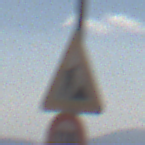
Verkehrszeichen: Arbeitsstelle
Zusatzzeichen unten: Geschwindigkeit110
Umgebung: Outdoor, Nature
Tageszeit: Midday
Wetter: Clear
Licht: Natural
Jahreszeit: NotSpecified
Kontrast: HighContrast